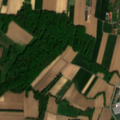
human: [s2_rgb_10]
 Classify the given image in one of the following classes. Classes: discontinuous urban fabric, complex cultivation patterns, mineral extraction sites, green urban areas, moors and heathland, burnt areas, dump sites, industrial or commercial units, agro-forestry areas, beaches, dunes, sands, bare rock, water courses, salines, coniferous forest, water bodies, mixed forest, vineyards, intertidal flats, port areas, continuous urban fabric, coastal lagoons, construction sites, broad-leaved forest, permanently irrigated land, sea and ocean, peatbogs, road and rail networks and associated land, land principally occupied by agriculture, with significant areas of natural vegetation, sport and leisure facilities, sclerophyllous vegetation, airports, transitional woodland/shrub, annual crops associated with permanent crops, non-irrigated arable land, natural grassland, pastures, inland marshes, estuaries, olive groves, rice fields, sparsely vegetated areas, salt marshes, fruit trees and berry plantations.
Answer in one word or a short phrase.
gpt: discontinuous urban fabric, non-irrigated arable land, broad-leaved forest